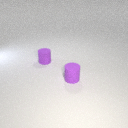
small purple rubber cylinder to the left of small purple rubber cylinder